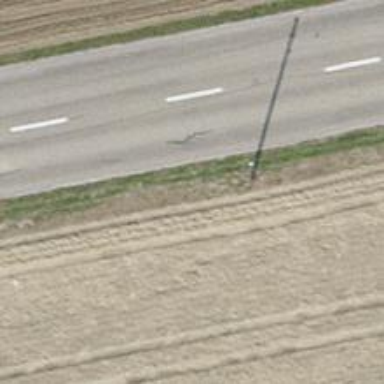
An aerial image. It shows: Power pole.